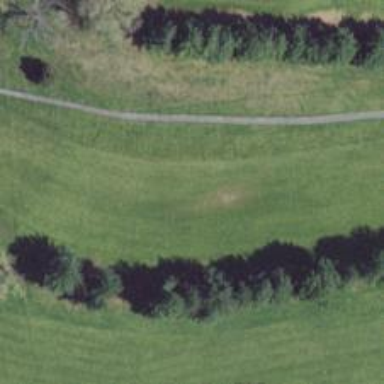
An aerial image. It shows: Golf hole.